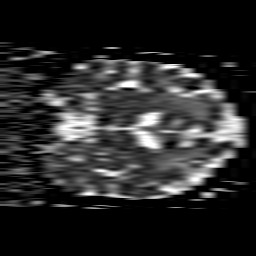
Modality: ADC
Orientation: coronal
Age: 55
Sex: female
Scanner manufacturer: philips
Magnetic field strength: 1.5 T
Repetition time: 3.398 s
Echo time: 0.09411 s